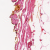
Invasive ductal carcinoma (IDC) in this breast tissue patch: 0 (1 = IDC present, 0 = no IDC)